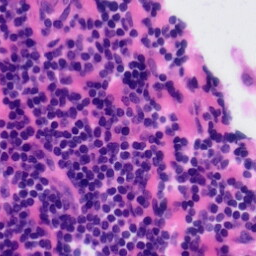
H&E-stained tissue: Tonsil